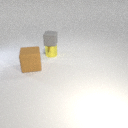
small yellow metal cylinder behind large brown rubber cube